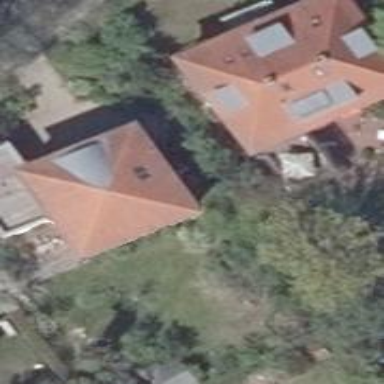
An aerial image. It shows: Detached building with hipped roof shape.